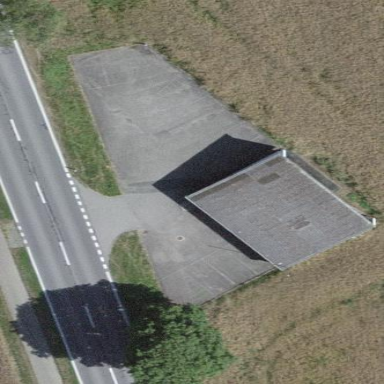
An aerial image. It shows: Building dedicated to shooting sports.